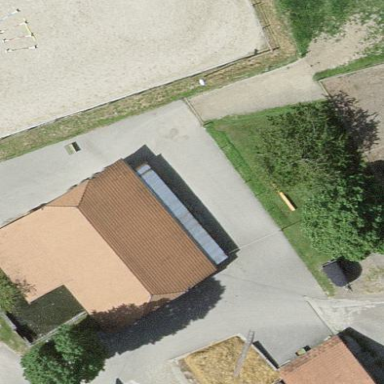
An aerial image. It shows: Garage.